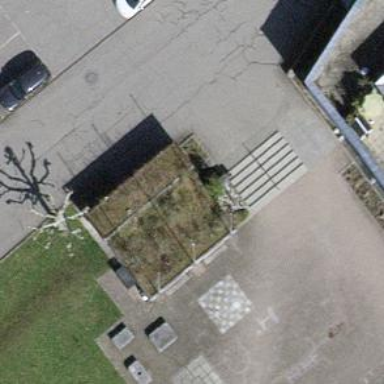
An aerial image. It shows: Paved steps.